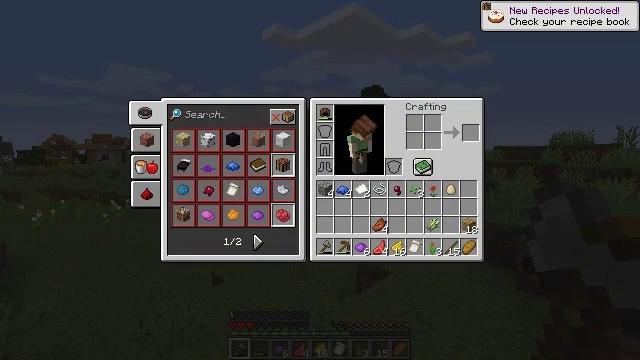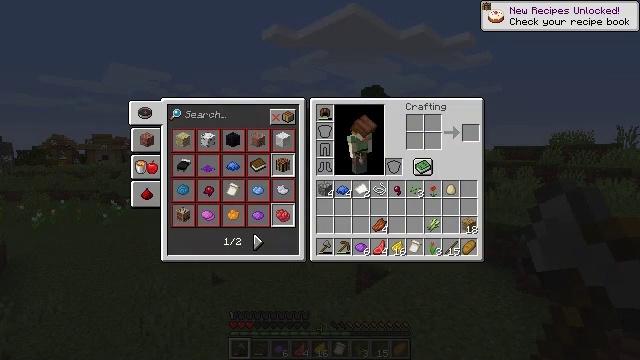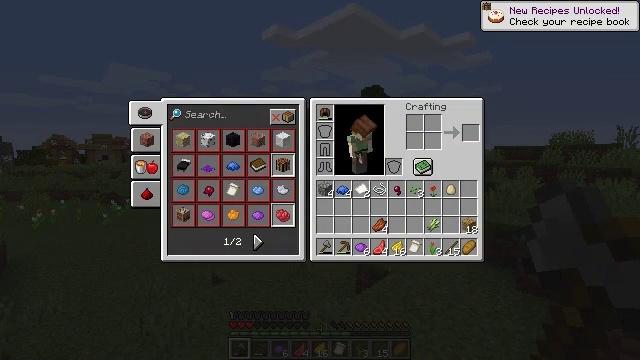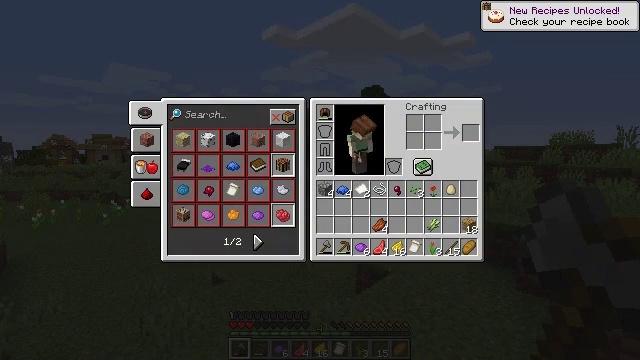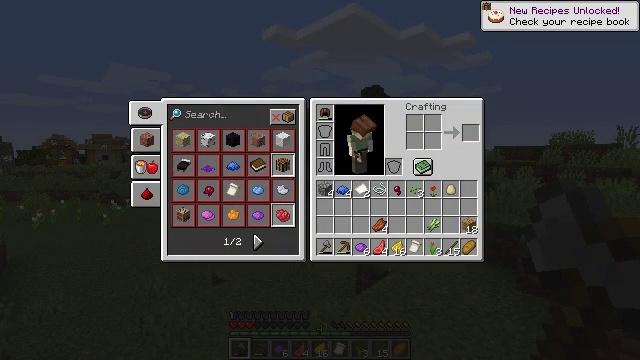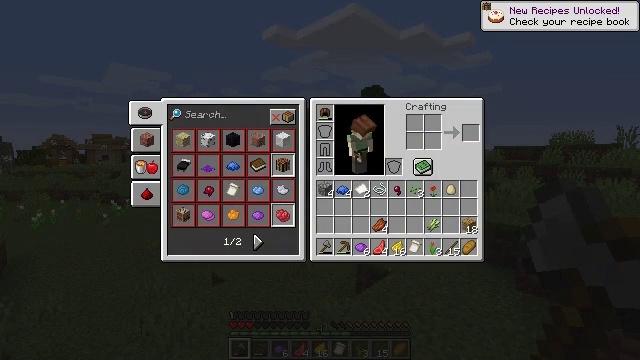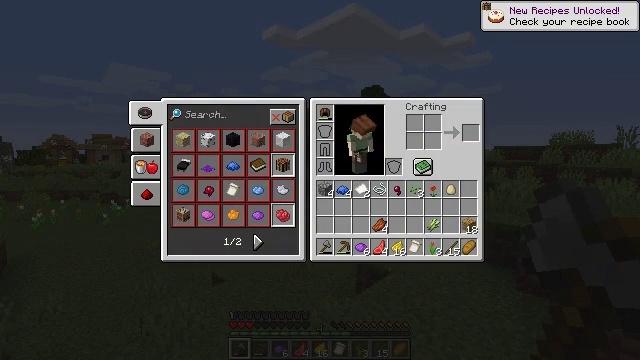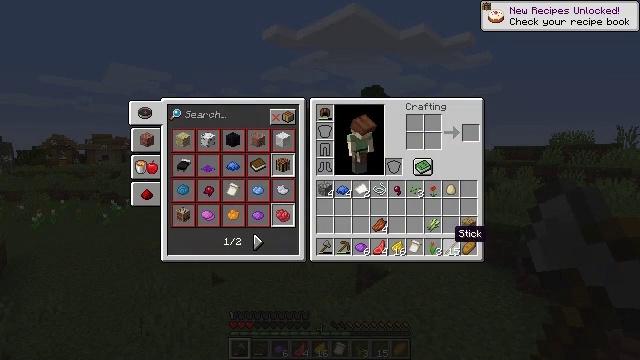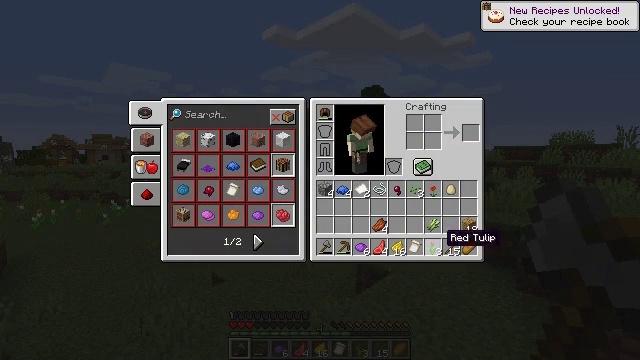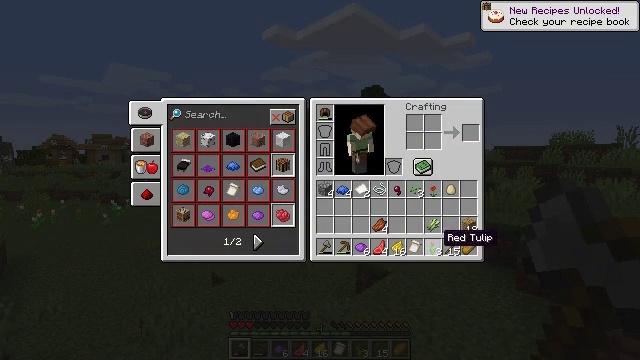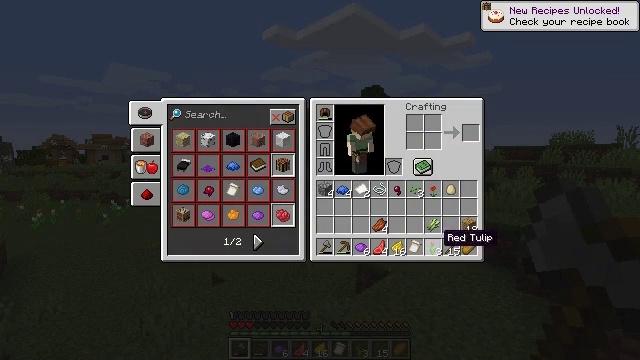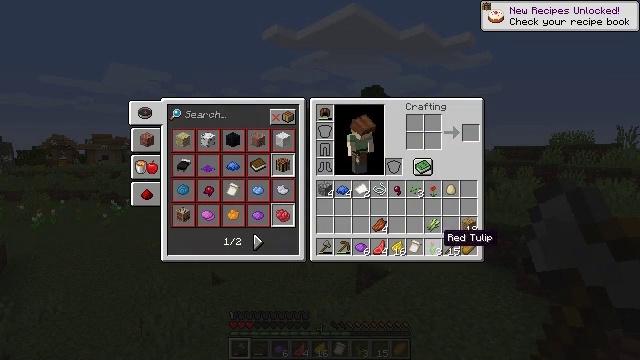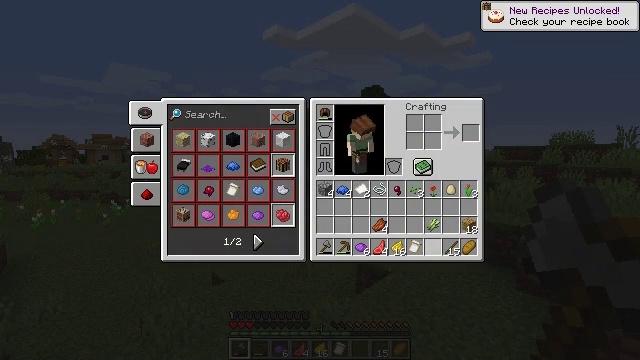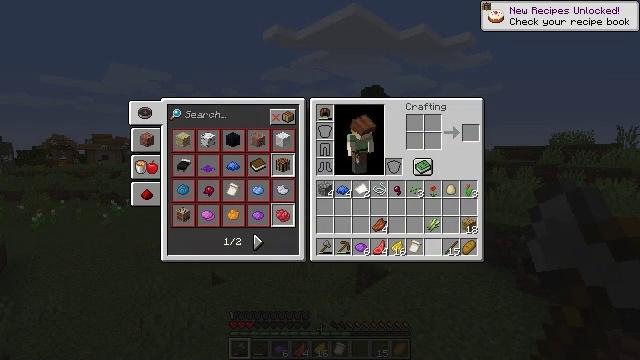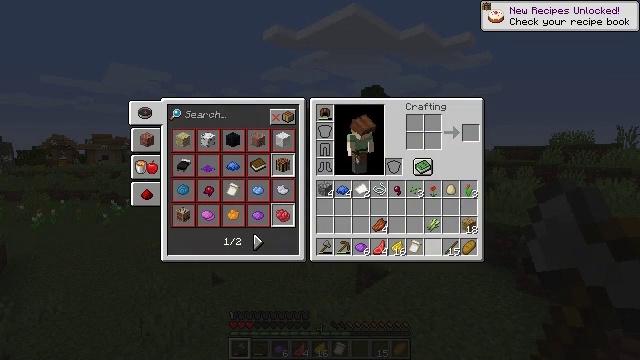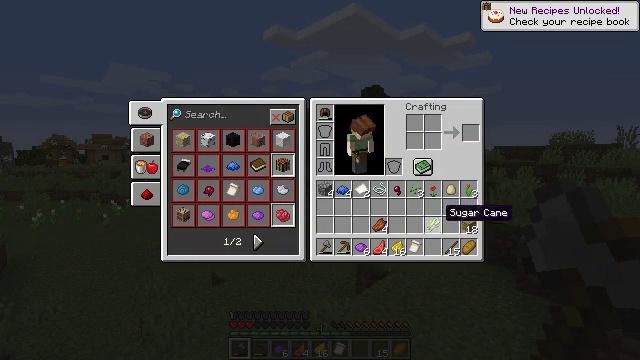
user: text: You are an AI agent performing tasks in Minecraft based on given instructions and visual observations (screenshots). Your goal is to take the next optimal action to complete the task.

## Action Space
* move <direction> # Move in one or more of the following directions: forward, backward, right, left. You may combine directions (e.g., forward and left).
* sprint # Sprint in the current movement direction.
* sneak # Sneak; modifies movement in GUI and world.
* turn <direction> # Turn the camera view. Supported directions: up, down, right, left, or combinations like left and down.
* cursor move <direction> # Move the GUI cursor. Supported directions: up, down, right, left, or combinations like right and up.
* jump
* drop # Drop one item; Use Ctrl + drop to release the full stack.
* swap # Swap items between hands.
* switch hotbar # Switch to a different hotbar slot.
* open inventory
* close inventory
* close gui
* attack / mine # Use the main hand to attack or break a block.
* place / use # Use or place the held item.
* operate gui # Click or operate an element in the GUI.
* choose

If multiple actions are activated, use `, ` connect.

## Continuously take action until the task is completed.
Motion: motion action
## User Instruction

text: Turn a poppy or rose bush into red dye.
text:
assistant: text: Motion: cursor move left and up
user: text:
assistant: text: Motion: sneak, cursor move left and up
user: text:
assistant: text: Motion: sneak, cursor move left and up
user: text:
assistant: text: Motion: sneak
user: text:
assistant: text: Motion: sneak, cursor move left and up
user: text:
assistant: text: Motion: sneak, cursor move left
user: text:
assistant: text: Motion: sneak, cursor move left and down
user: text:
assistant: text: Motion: sneak, cursor move left
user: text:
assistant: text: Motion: sneak
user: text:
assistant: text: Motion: sneak
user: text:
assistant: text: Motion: sneak
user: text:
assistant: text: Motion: sneak, operate gui
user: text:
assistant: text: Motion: sneak, operate gui
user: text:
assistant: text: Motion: sneak, cursor move up, operate gui
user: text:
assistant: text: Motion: sneak, cursor move up
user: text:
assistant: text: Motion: sneak, cursor move up
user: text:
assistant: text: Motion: sneak, cursor move up
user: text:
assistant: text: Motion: sneak
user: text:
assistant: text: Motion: sneak
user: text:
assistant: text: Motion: sneak
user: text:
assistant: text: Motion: sneak
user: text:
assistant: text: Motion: sneak
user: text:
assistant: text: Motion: sneak
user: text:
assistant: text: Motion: sneak, operate gui
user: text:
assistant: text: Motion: sneak, operate gui
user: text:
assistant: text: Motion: sneak
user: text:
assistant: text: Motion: no_op
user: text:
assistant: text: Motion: no_op
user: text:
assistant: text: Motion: no_op
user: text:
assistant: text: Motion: no_op